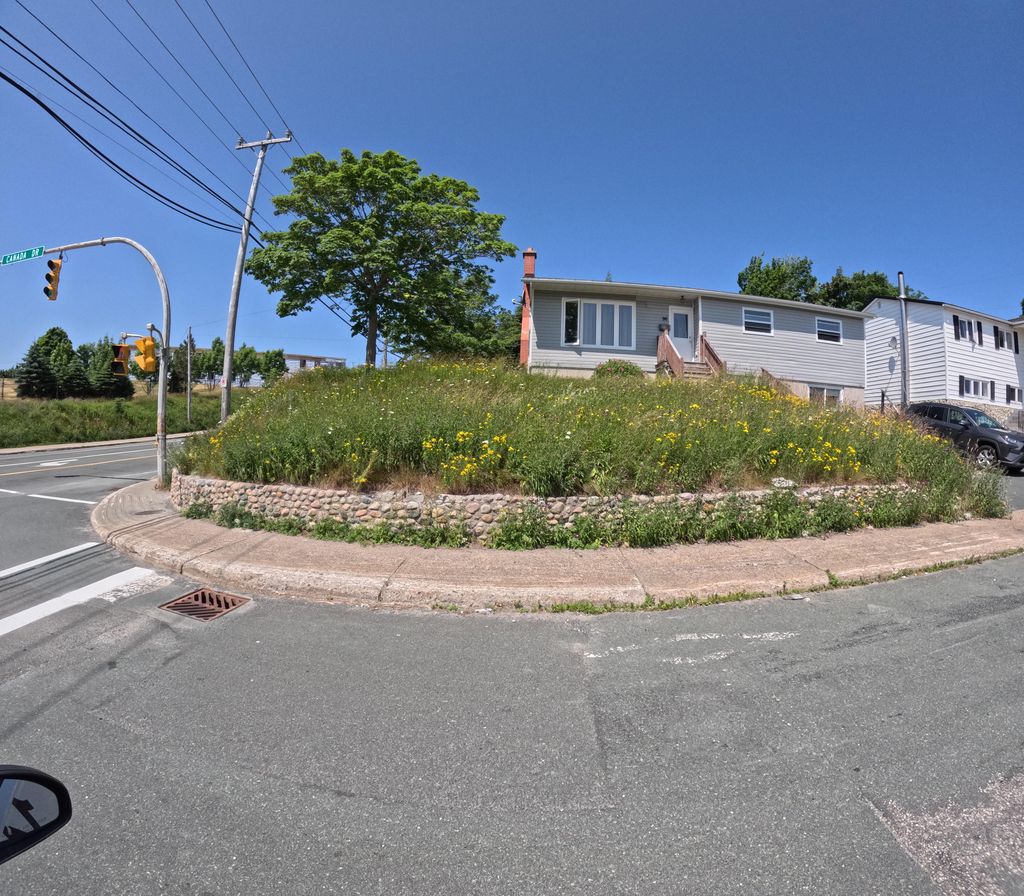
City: st_johns